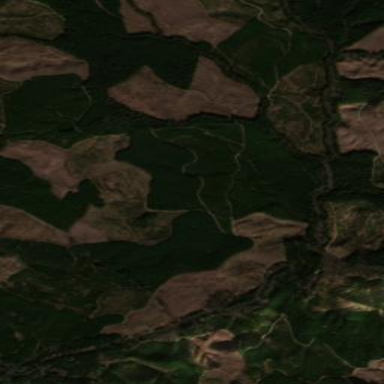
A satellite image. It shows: Clearcut area created by human activity.